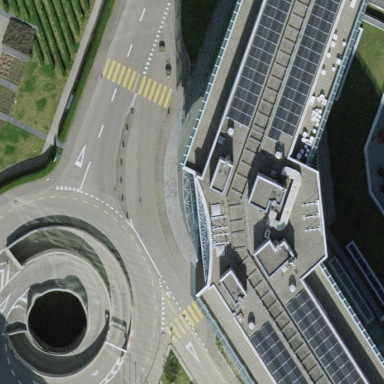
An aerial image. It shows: Office building.